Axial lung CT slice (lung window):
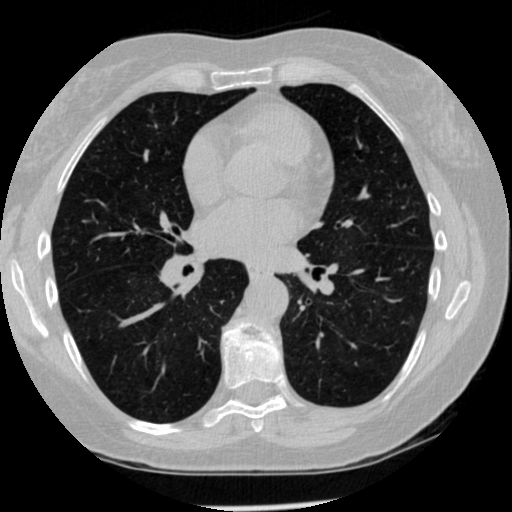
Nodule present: no